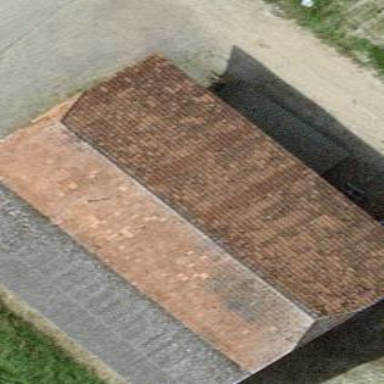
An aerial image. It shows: Rural barn.